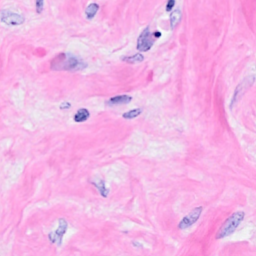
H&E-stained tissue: Breast